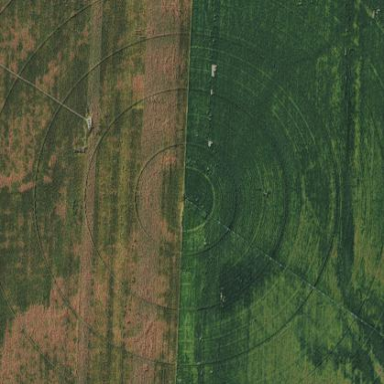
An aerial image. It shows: Farmland with pivot irrigation system.